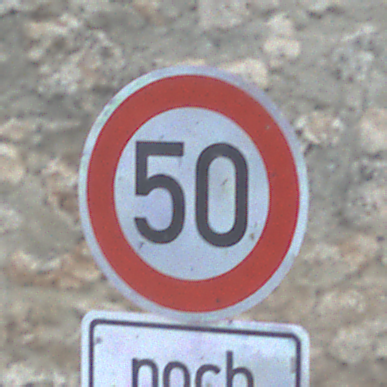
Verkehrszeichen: Geschwindigkeit50
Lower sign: LaengeEinerStrecke3
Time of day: MorningAfternoon
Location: Outdoor (Suburban)
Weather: PartlyCloudy
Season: NotSpecified
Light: Natural